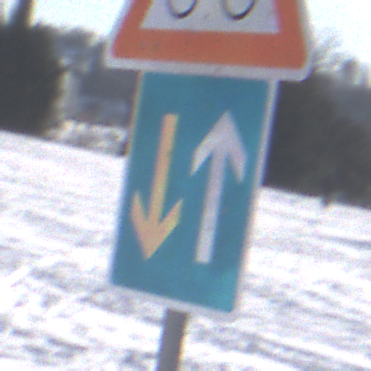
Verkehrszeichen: VorrangVorGegenverkehr
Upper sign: RadverkehrLinks
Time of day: MorningAfternoon
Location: Outdoor (Nature)
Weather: PartlyCloudy
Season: Winter
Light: Natural